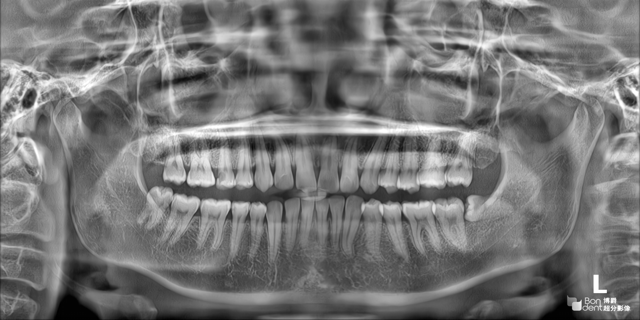
adult